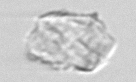
Label: detritus_transparent